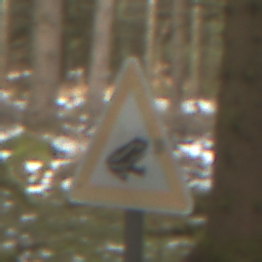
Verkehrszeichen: AmphibienwanderungLinks
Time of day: MorningAfternoon
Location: Outdoor (Nature)
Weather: Overcast
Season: Winter
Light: Natural